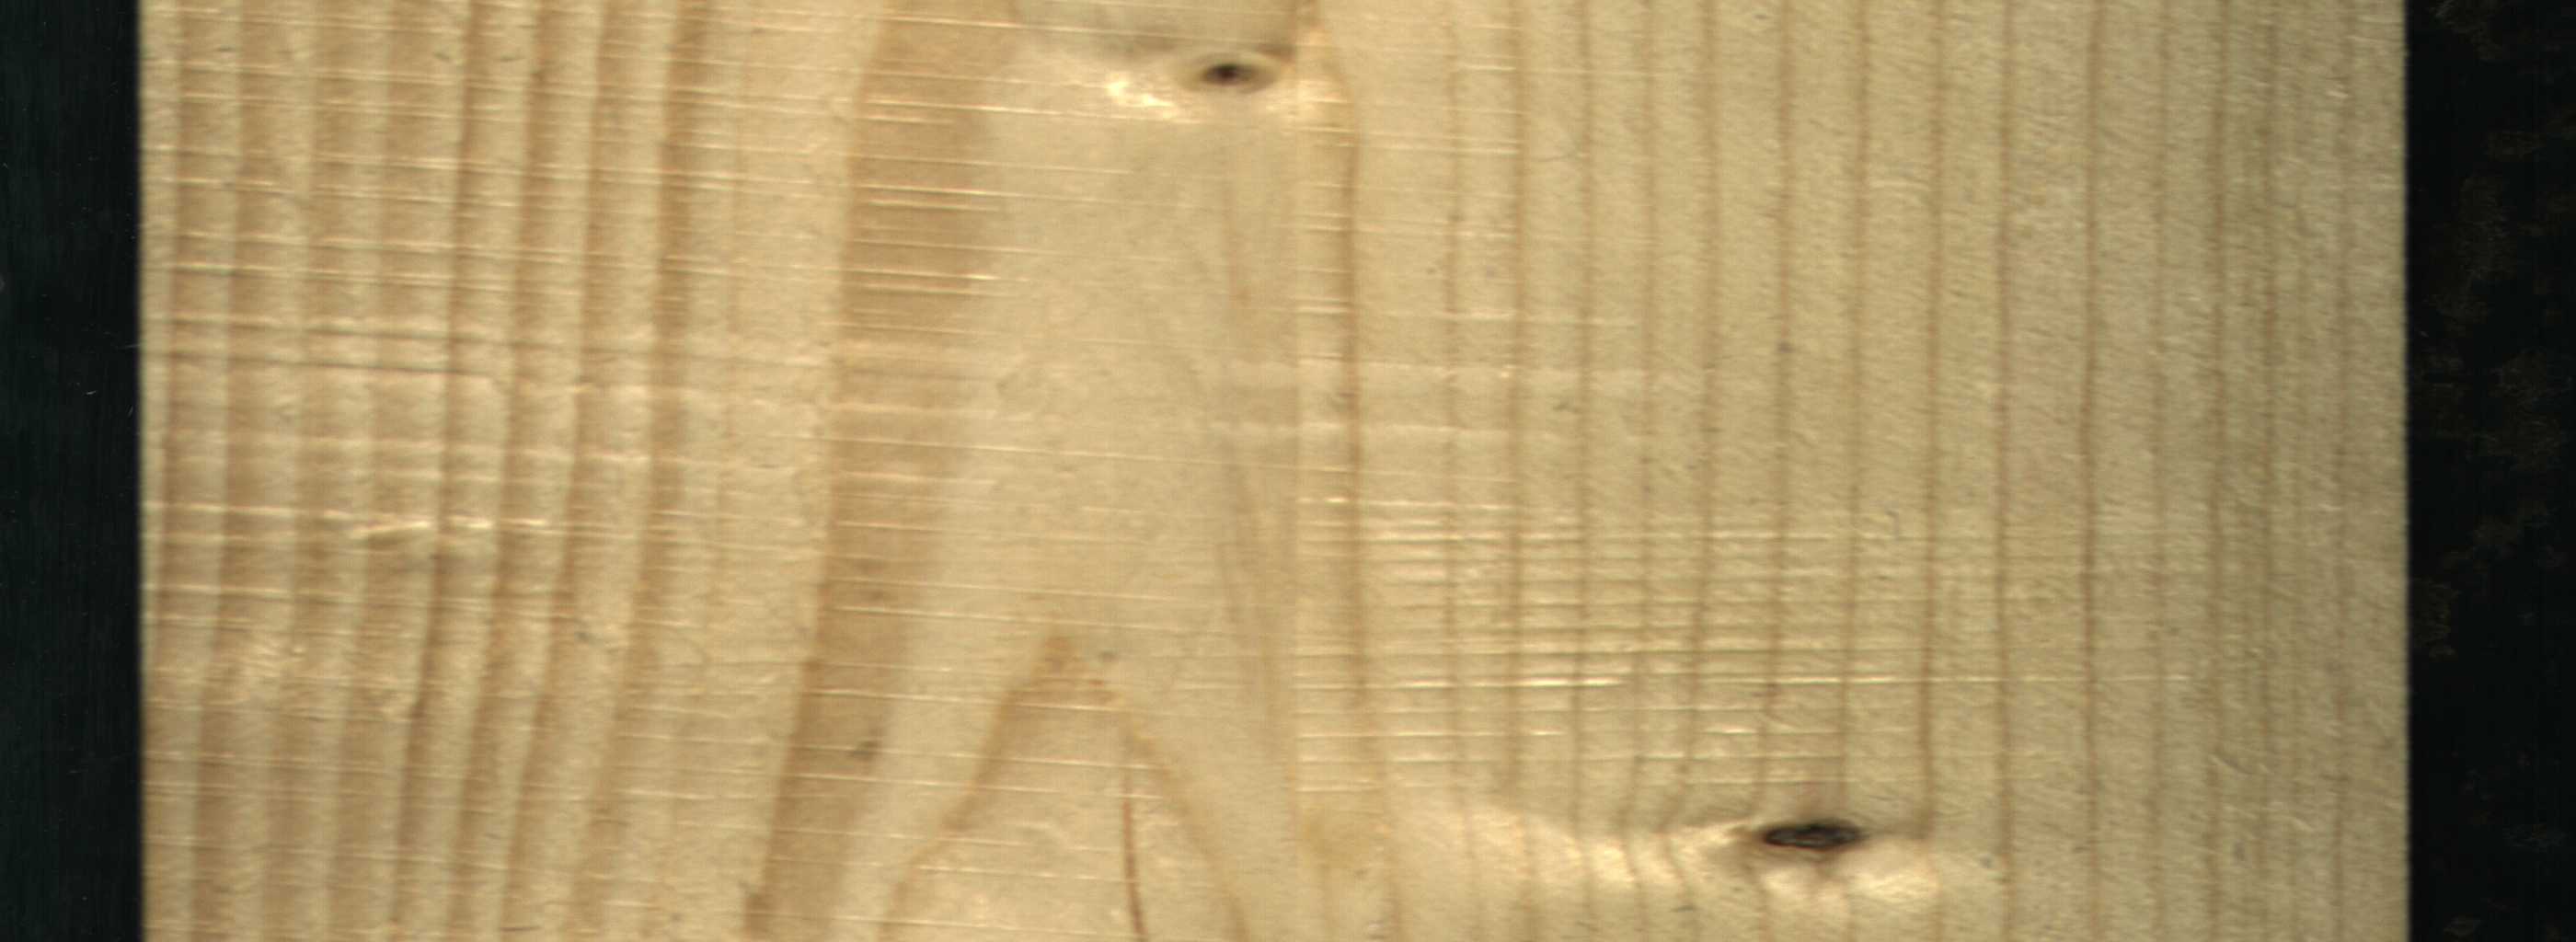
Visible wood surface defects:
Dead_Knot
Live_Knot